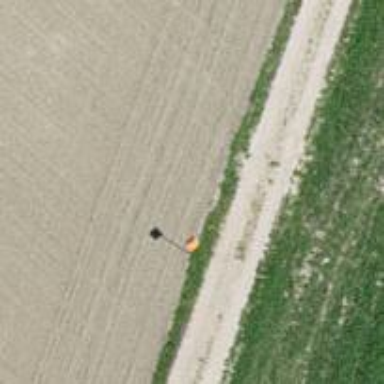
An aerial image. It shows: Aerial marker supported by pole.